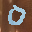
Label: 0